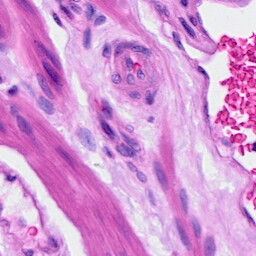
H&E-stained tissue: Ovarian